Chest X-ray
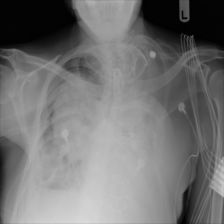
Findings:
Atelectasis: negative
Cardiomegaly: negative
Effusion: negative
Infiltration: negative
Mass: positive
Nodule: negative
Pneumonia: negative
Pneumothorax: negative
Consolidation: negative
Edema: negative
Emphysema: negative
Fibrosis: negative
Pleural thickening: negative
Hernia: negative